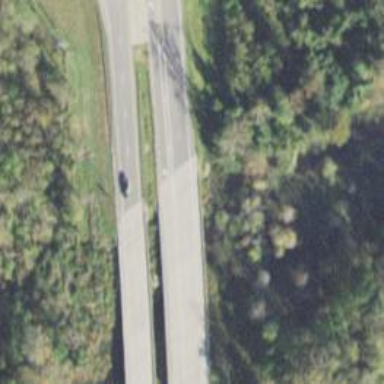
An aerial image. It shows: Asphalt surface bridge for trunk link highway.